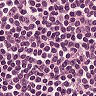
Metastatic tissue present: no